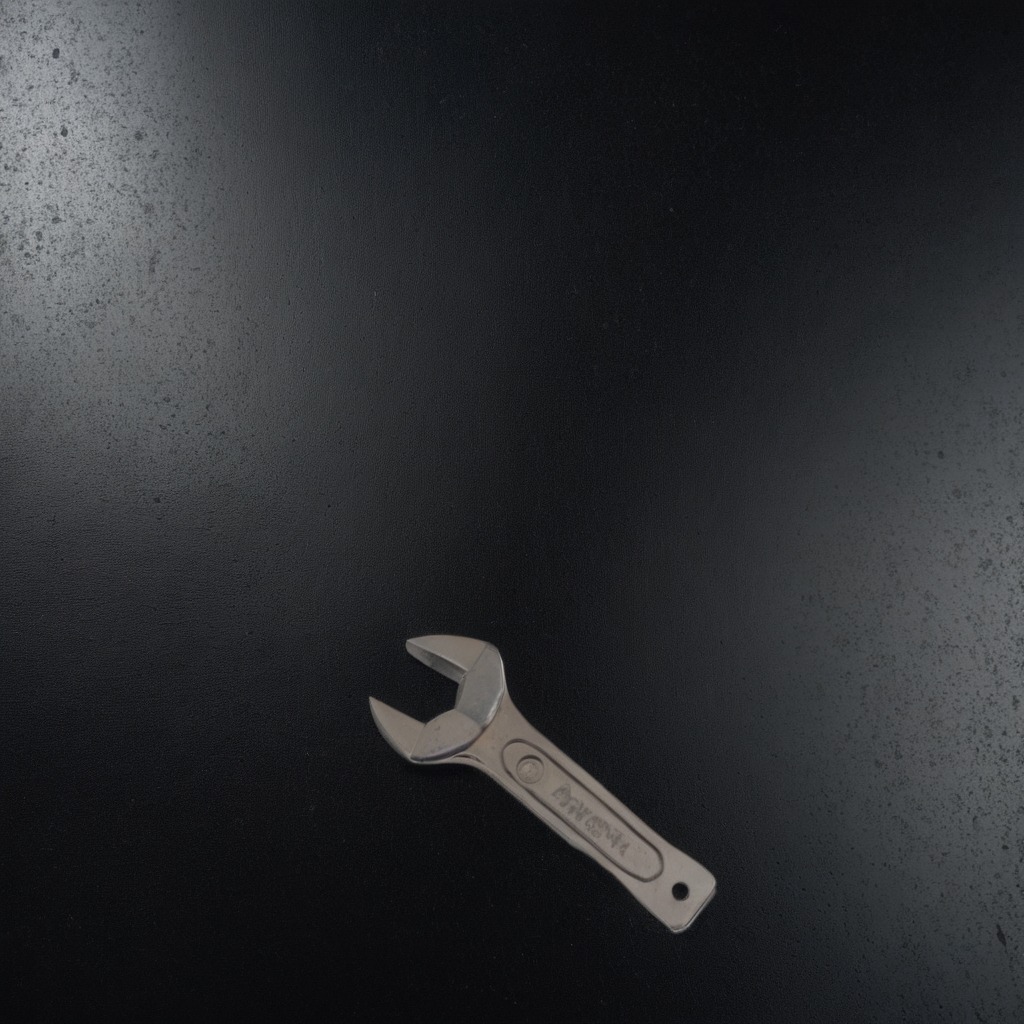
An wrench is lying on a clean granite tabletop.